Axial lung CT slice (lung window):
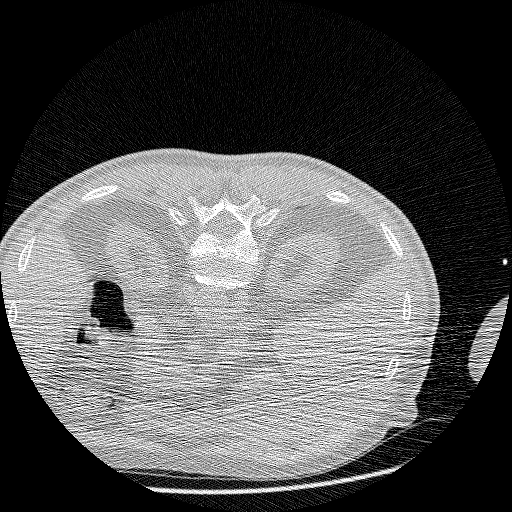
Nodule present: no